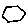
Label: hexagon